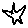
Label: star